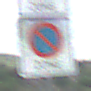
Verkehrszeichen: BeginnEingeschraenktesHalteverbotZone
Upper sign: BeginnZone20
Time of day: MorningAfternoon
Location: Outdoor (Nature)
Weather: PartlyCloudy
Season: NotSpecified
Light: Natural